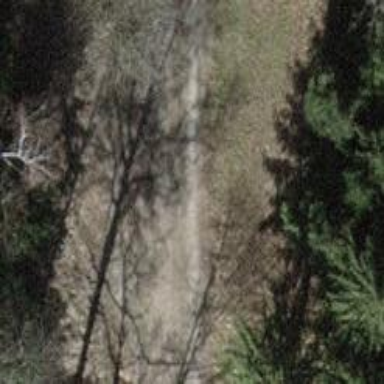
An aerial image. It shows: Compacted track with grade2 level.